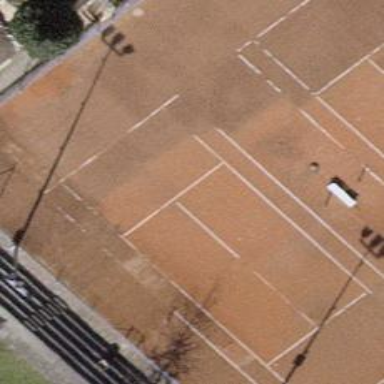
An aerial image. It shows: Tennis court with sandy surface located in pitch designated for leisure land.